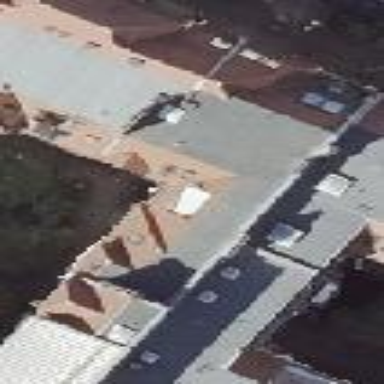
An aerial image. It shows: Building with apartments featuring grey exterior. The roof is made of red roof tiles with gambrel shape.